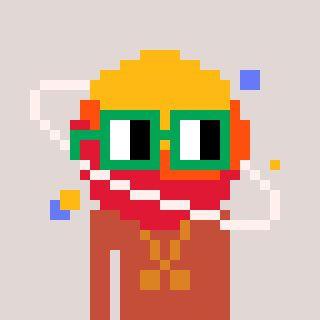
a pixel art character with square green glasses, a saturn-shaped head and a rust-colored body on a warm background